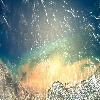
Label: water